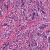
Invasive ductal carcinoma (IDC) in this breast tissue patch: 1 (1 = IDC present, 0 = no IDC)